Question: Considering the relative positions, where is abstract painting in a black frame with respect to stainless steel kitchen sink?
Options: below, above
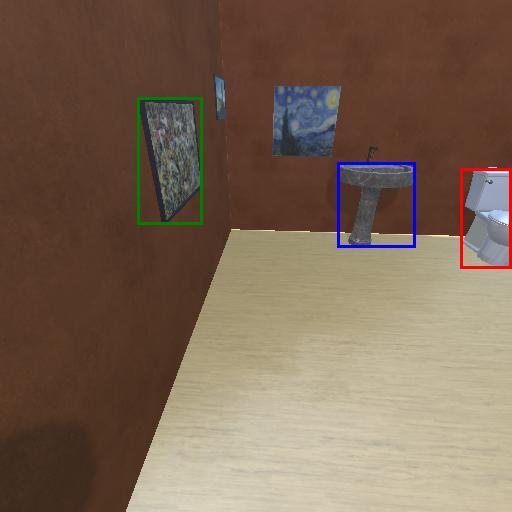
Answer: below